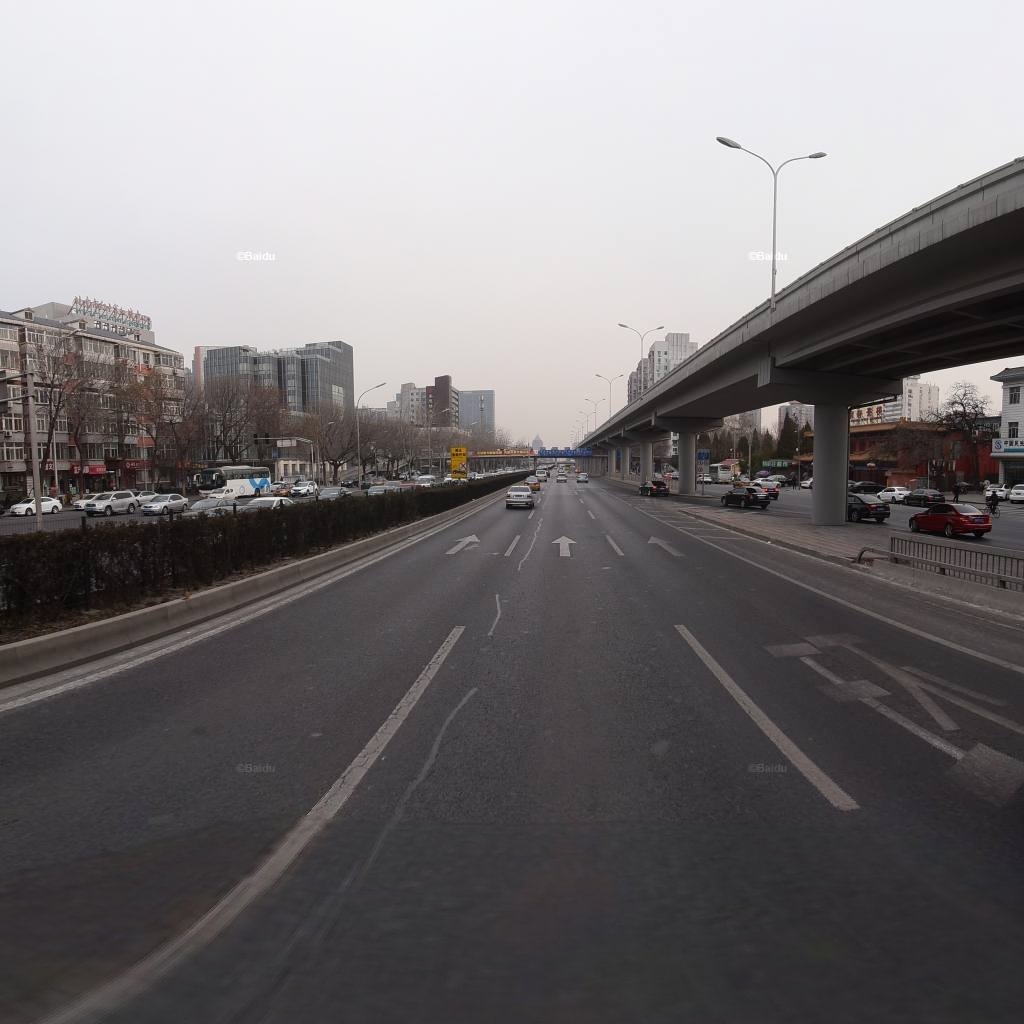
Region: Xicheng
Road damage annotations: longitudinal patch, longitudinal patch, longitudinal patch